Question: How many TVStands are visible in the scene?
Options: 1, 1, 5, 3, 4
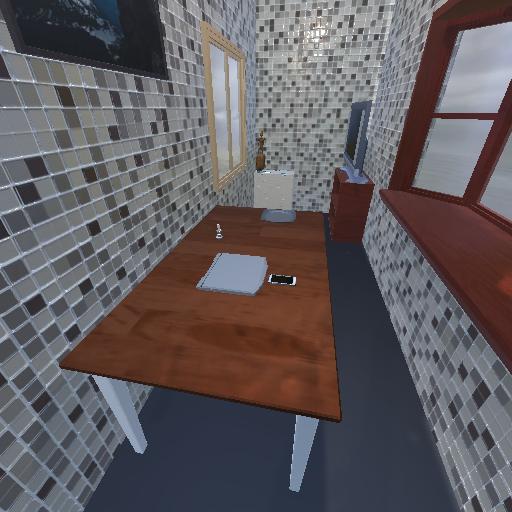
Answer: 1